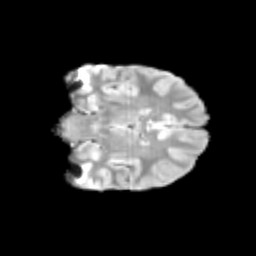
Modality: T2w
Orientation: coronal
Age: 12
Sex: male
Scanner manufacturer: siemens
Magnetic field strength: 3 T
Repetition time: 3.8 s
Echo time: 0.07 s